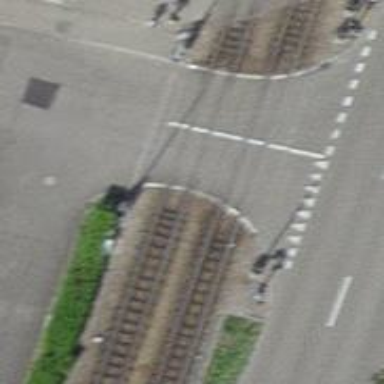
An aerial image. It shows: Railway level crossing.